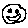
Label: smiley face